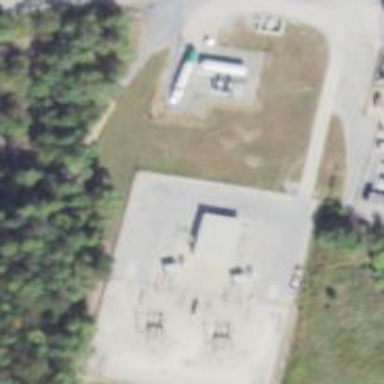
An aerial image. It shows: Power substation.